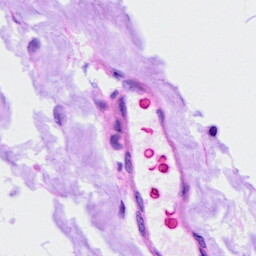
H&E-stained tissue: Ovarian